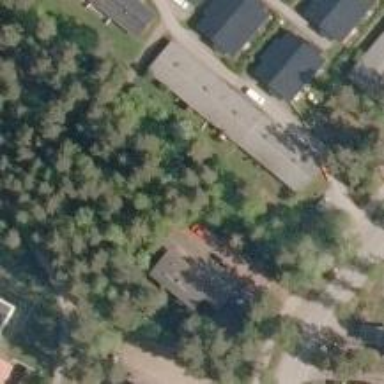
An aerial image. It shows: Terrace building.